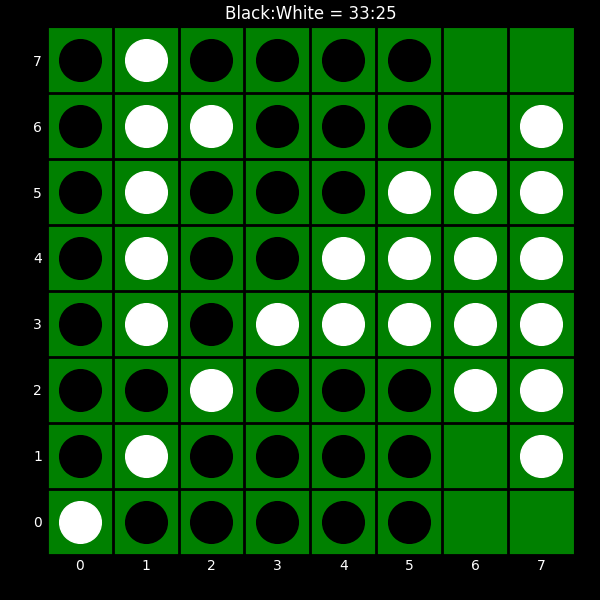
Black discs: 33
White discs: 25